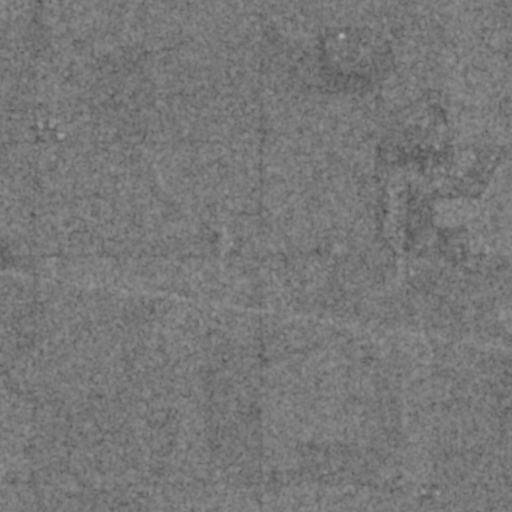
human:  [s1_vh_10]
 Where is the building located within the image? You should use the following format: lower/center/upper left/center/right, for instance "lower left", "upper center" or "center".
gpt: The building is located in the lower left of the image.
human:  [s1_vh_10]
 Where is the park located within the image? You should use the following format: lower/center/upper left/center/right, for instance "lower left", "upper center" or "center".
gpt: There is no park in the image.

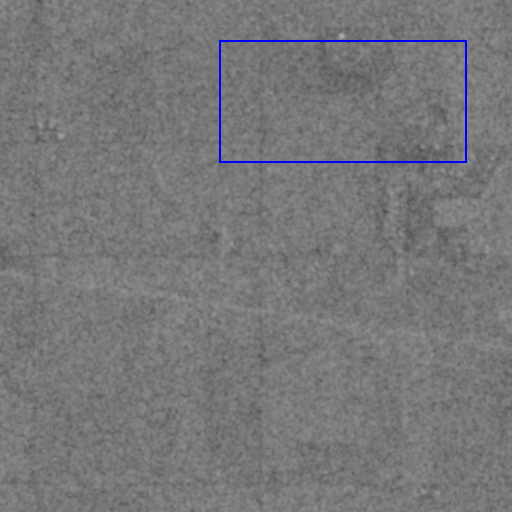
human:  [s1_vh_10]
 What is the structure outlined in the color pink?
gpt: There is no pink outline.
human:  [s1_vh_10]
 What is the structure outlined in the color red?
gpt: There is no structure outlined in red.